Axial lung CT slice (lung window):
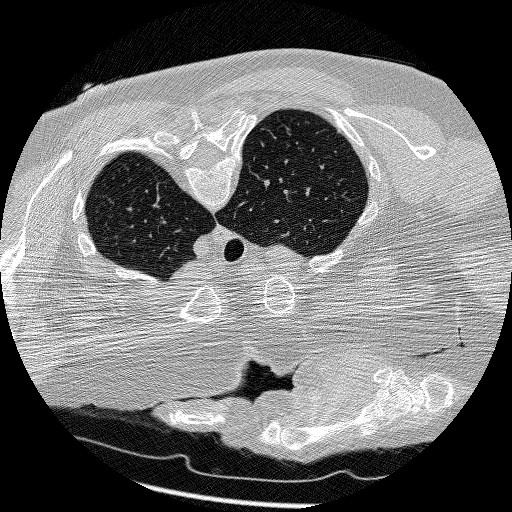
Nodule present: no